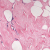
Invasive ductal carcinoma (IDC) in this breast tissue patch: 0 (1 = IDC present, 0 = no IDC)